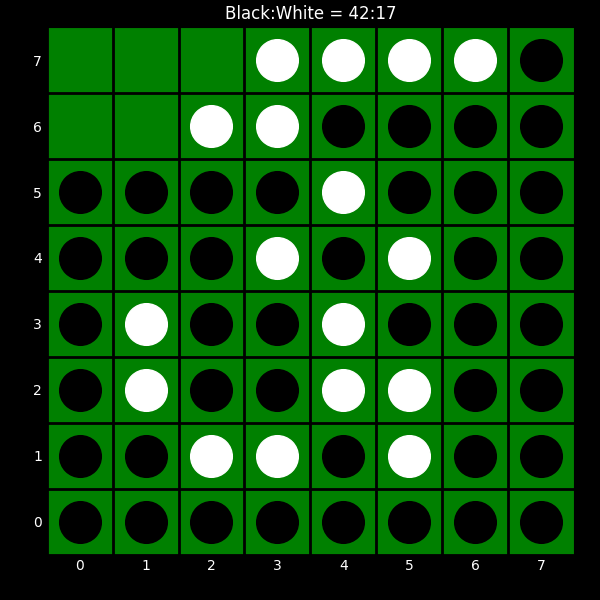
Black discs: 42
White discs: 17